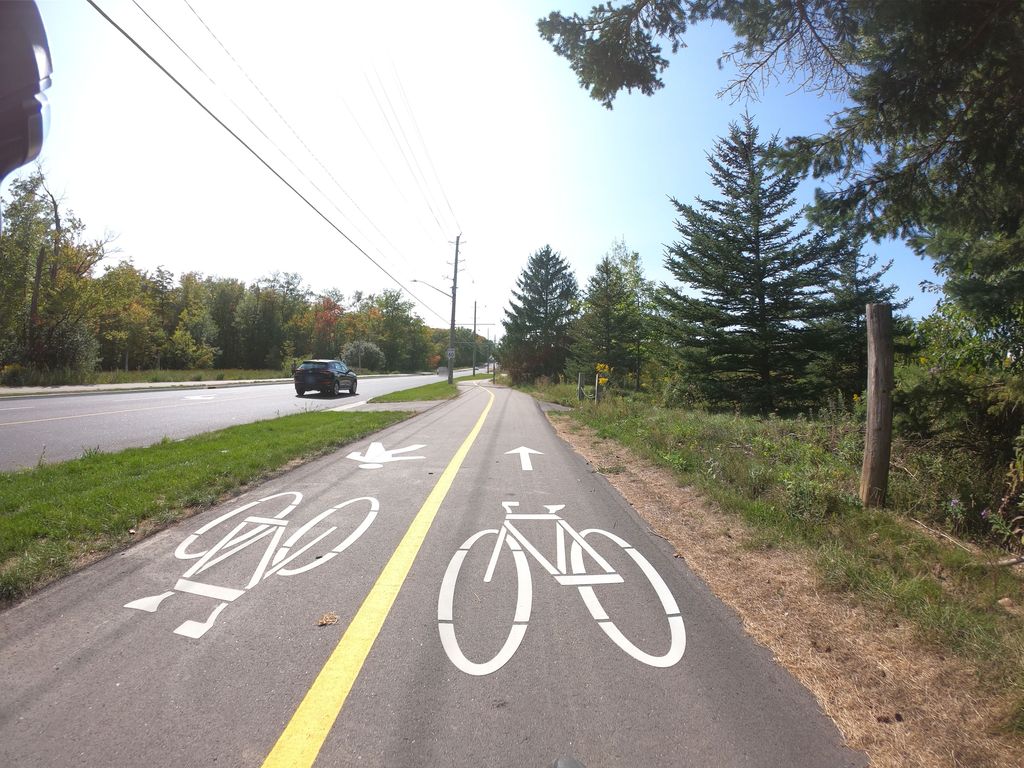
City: kitchener-waterloo